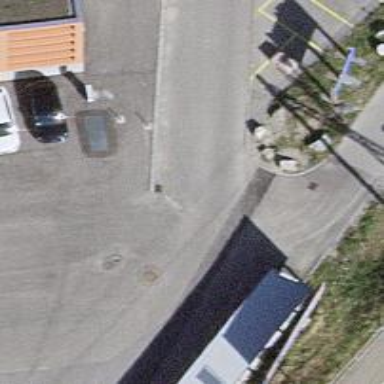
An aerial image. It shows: Bollard.